Question: I am trying to create a click event for a DataGridView column headers so that when the user clicks to reorder the data I can run code to draw the gantt chart in the new order (see screen shot below).
As you can see I want the user to be able to sort the datagridview and the gantt chart to respond to the re-ordering.
I have tried using the click event as per msdn, however this had no effect when i tested it:
<URL>
'''
private void dataCapPlan_ColumnHeaderMouseClick(object sender, DataGridViewCellMouseEventArgs e)
{
MessageBox.Show("OK");
}
'''
for DataGridView 'dataCapPlan'
Any Ideas?
Much Appreciated!

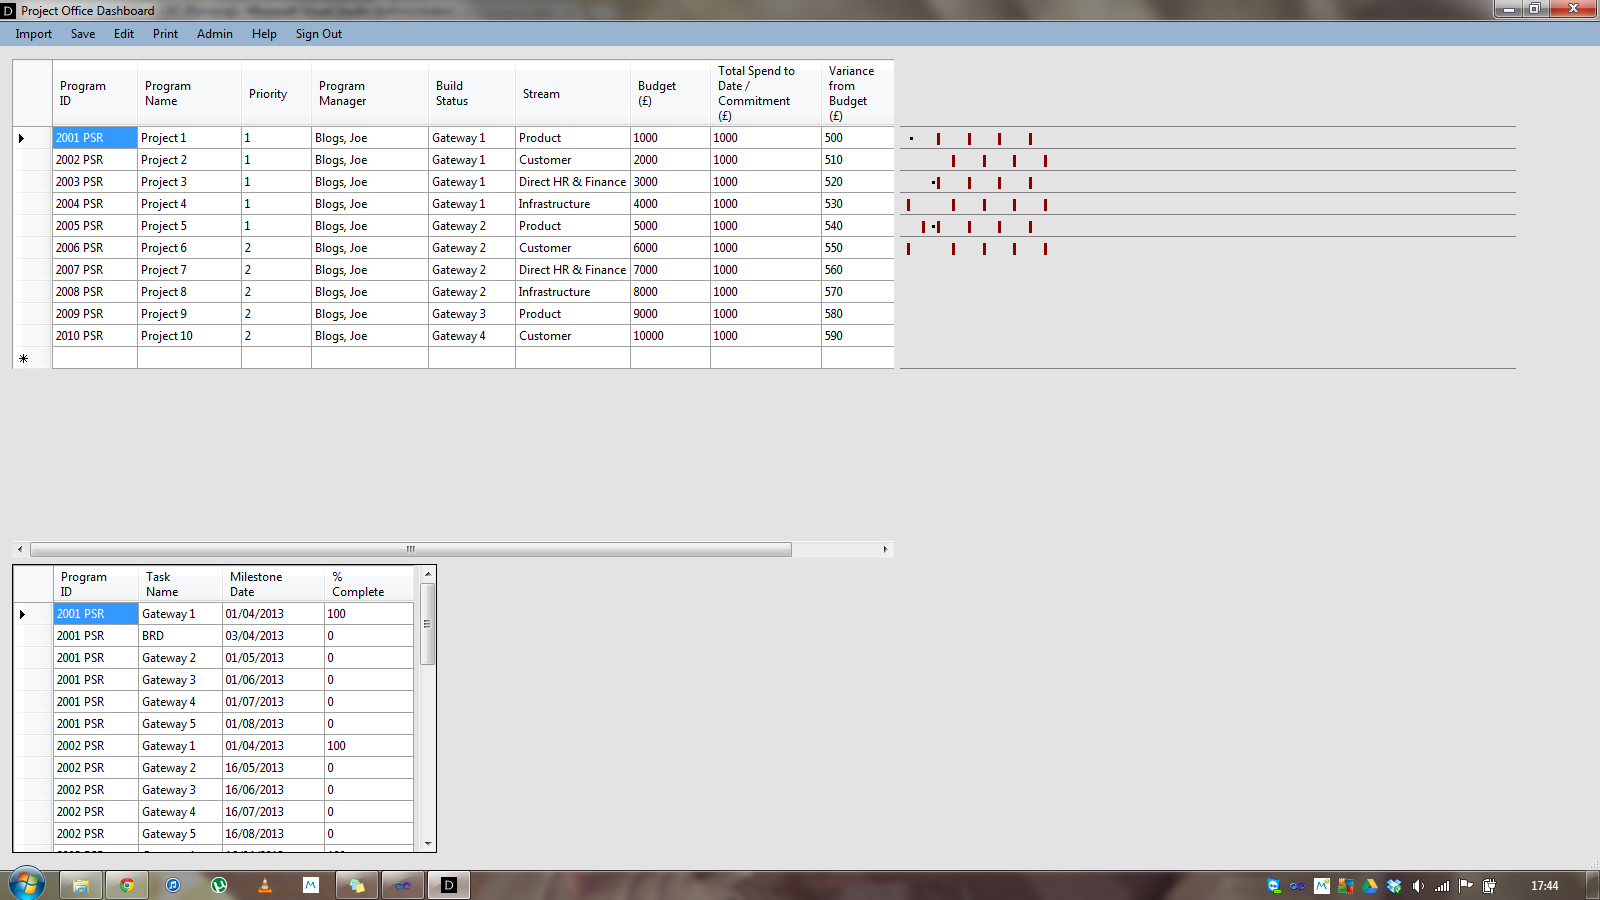
Answer: Needed to add code:
'''
dataCapPlan.ColumnHeaderMouseClick +=new DataGridViewCellMouseEventHandler(dataCapPlan_ColumnHeaderMouseClick);
'''
see post:
<URL>